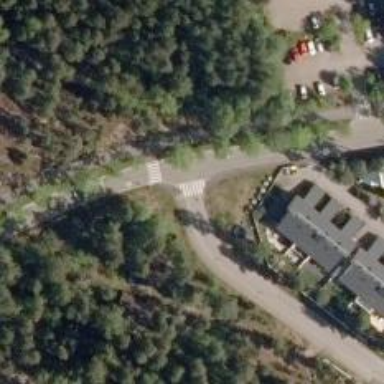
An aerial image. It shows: Marked crossing with zebra markings on the road.